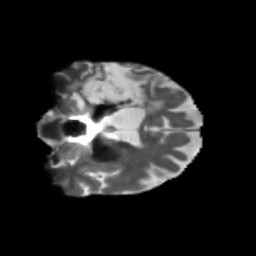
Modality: T2w
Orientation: coronal
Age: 66
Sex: female
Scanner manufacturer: siemens
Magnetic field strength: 3 T
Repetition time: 5.25 s
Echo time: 0.08 s